Question: I'm creating an attendance system using firebase and I'm facing a problem creating a from to show the attended students and to attend them using that form.

aiming to display it like this:
'''
Student ID: 43101476
16-10-2018 []
17-10-2018 [ ]
19-10-2018 []
20-10-2018 [ ]
[Submit]
'''
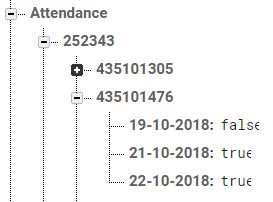
Answer: This will read all dates from the node you show in your screenshots, and generate an HTML checkbox and label for each:
'''
var ref = firebase.datatabase.ref("2<PHONE>");
ref.once("value", function(snapshot) {
snapshot.forEach(function(child) {
var date = child.key;
var value = child.val();
var checkbox = document.createElement("input");
checkbox.type = "checkbox";
checkbox.id = date;
checkbox.name = date;
checkbox.value = value;
var label = document.createElement('label')
label.htmlFor = date;
label.appendChild(document.createTextNode(date));
document.body.appendChild(label);
document.body.appendChild(checkbox);
});
});
'''